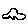
Label: car